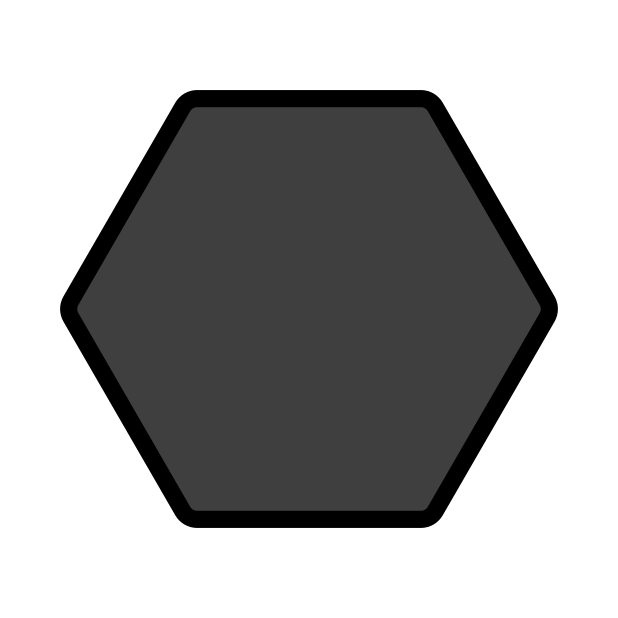
Emoji: ⬣
Name: horizontal black hexagon
Unicode: 0x2b23